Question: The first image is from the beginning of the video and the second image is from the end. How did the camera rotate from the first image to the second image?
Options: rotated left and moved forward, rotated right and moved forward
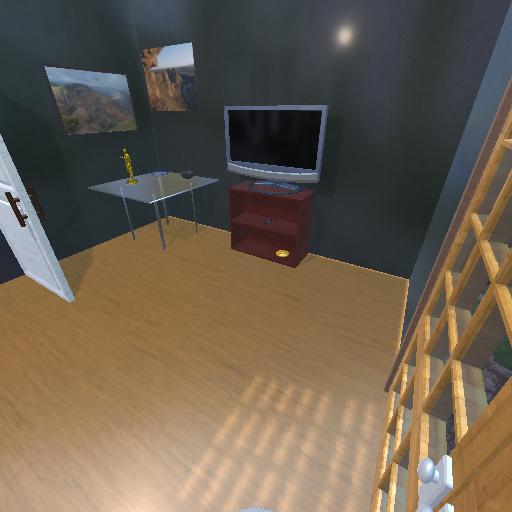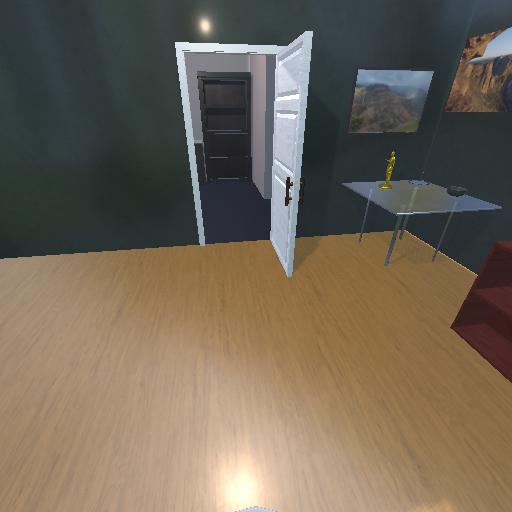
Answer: rotated left and moved forward